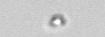
Label: nanoplankton_mix